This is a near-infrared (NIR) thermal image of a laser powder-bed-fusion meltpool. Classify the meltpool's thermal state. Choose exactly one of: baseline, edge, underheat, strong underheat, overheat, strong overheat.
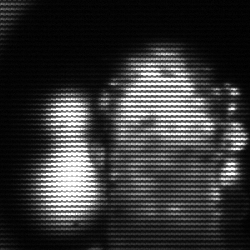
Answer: strong underheat